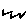
Label: zigzag